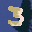
Label: 3